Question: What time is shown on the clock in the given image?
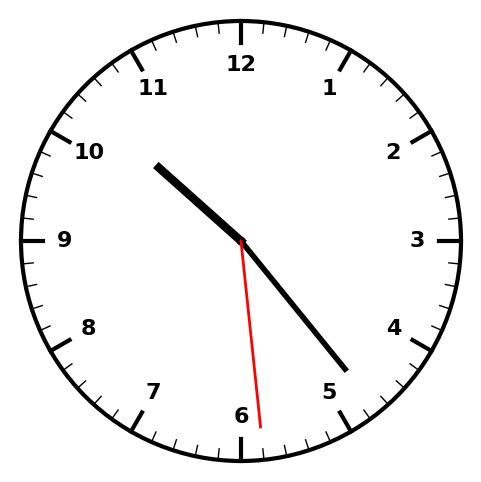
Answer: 10:23:29